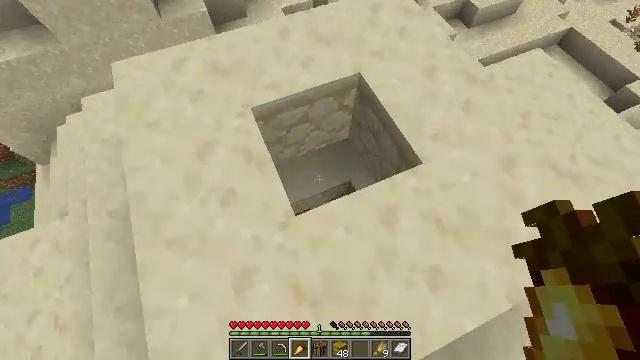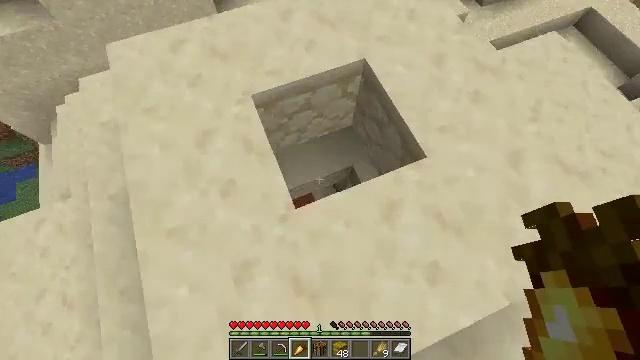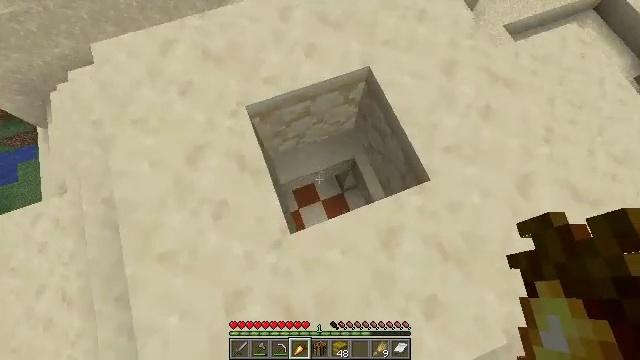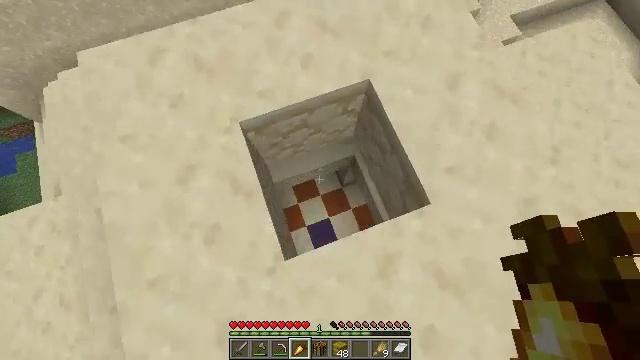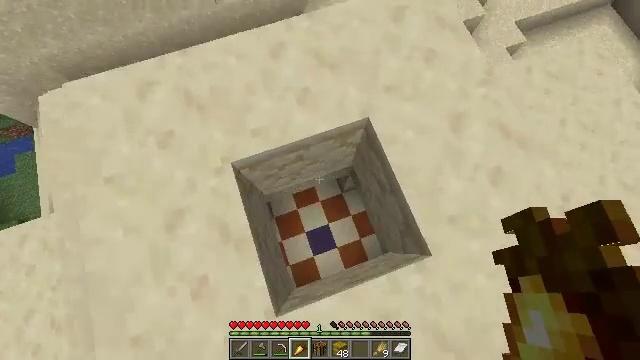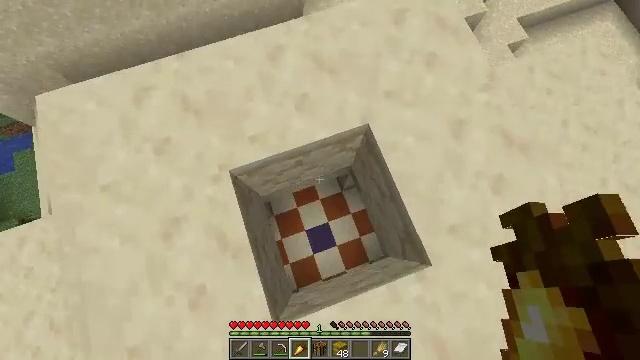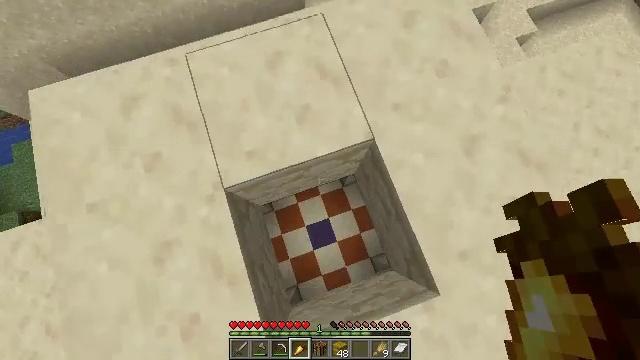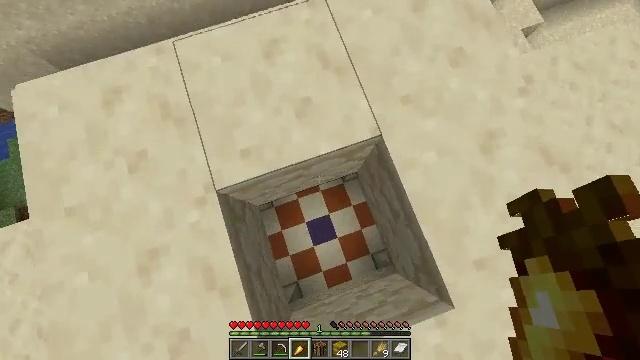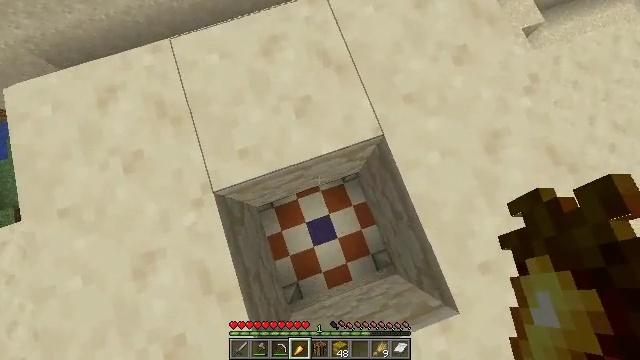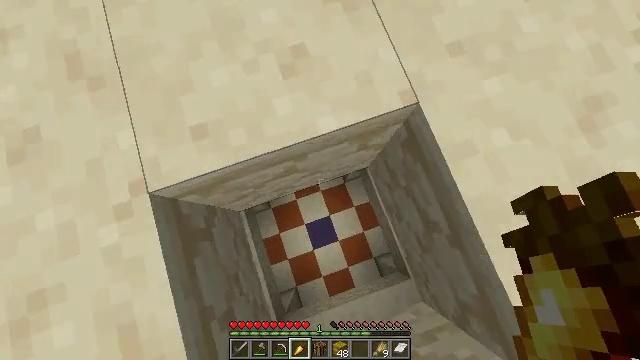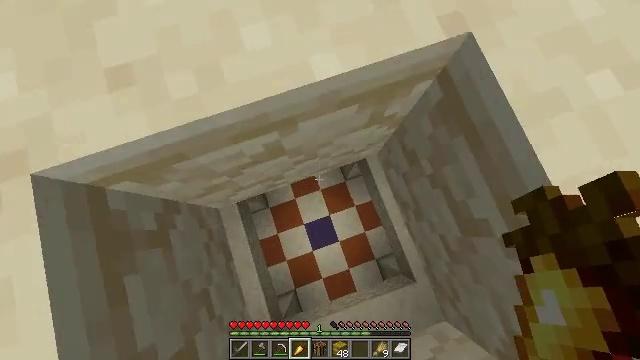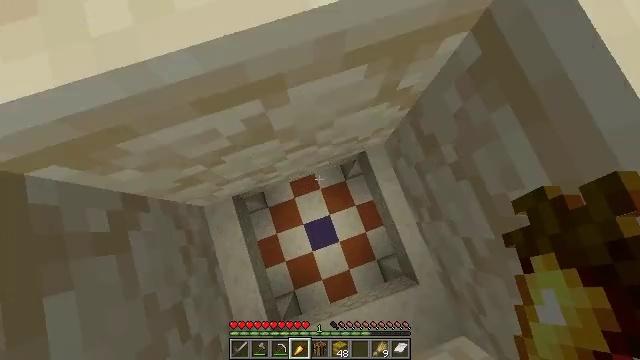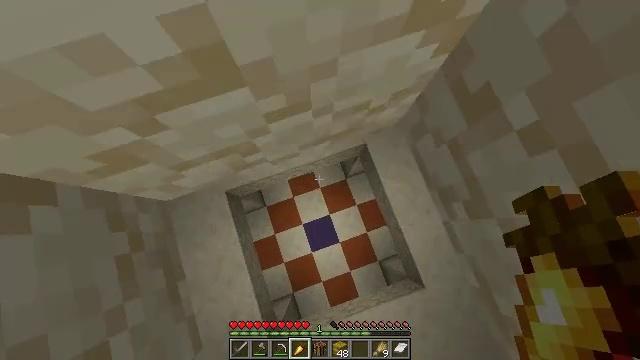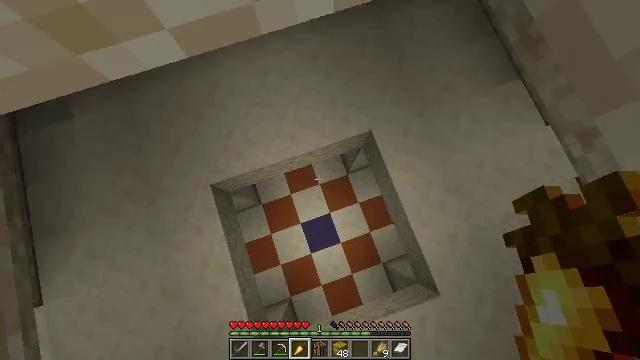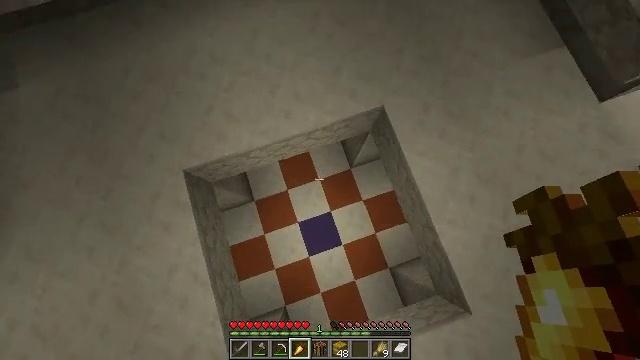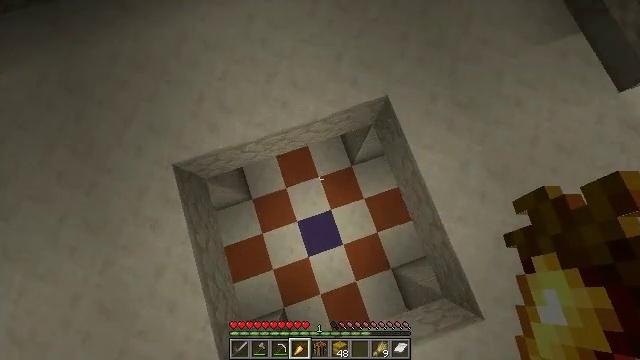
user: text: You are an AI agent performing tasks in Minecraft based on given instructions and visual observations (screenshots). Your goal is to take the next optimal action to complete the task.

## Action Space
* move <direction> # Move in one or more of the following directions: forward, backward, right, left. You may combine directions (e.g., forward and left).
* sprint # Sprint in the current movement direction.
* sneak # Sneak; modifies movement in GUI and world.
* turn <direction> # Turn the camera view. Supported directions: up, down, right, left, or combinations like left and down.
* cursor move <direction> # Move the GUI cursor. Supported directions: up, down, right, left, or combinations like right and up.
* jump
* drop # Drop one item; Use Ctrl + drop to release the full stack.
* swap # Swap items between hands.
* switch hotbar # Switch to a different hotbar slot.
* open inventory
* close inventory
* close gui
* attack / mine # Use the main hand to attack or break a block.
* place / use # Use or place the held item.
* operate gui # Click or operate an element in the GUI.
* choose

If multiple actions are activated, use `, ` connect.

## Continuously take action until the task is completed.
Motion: motion action
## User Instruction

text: Dig out the orange terracotta.
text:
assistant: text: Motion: move forward, turn left and down
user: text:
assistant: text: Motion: move forward, turn left and down
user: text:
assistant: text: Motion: move forward, turn down
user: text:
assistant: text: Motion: move forward
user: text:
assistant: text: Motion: move forward
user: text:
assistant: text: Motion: turn down
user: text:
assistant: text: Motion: turn down
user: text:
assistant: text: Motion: no_op
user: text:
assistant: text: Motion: no_op
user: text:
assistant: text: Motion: no_op
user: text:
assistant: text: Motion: no_op
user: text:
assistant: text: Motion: move back
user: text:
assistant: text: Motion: move back
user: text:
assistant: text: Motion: move back
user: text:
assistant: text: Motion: move back
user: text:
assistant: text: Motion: move back
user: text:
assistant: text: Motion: move back, turn left and up
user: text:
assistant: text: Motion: move back, turn left and up
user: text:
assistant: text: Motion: move back, turn left and up
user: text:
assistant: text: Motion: move back, turn left and up
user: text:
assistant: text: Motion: move back, turn up
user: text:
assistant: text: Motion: move back, turn up
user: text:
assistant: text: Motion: move back, turn up
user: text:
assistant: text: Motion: move back
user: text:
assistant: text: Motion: move back
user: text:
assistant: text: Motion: move back
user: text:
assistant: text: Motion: move back
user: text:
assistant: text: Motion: move back, turn left
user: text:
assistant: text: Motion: move back
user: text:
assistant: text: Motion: move back